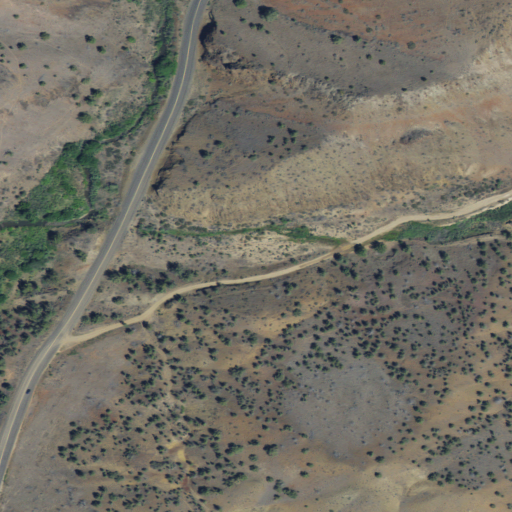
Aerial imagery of valley in Oregon named Meyers Canyon containing shrub, grassland, open development, and low intensity development